Question: I'm trying to access the properties of an object returned from my php script using 'json_encode' like so:
php
'''
echo json_encode(array(
'person_id' => $personID,
'job_id' => $jobID)
);
'''
JS
'''
$.ajax({
url: url,
cache: false,
type: "POST"
}).done(function(sData){
console.log(sData);
console.log(sData.job_id);
console.log(sData.person_id);
});
'''
Output:
'''
{"person_id":1,"job_id":1}
undefined
undefined
'''
What's going on here? Why can't I access these properties?
For any future visitors, this is a mistake I've made MANY, MANY times before (leaving out 'dataType') and will most certainly make again.
It can be especially confusing because when you examine your server response in Chrome Dev Tools, it is automatically parsed as a JSON object (in the PREVIEW tab).

It's nice that Chrome does this, so that you can easily inspect your response data, however the same is not true for your javascript code, you WILL NEED to declare the proper 'dataType' of the response so that your code can interpret the data as an object and not a string.
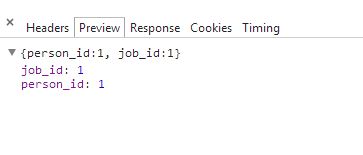
Answer: '$.ajax' doesn't evaluate the response as JSON by default. you have to pass 'dataType: 'json''
This should do it
'''
$.ajax({
url: url,
cache: false,
type: "POST",
dataType: 'json'
}).done(function(sData){
console.log(sData);
console.log(sData.job_id);
console.log(sData.person_id);
});
'''